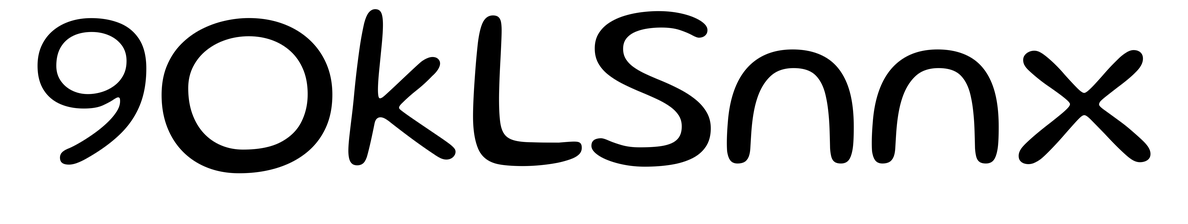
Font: Gluten_Light